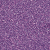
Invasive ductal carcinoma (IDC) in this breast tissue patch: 1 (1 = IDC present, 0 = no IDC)